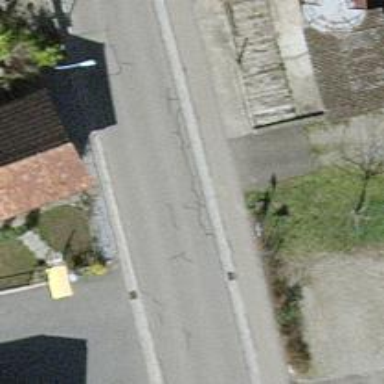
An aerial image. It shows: Bus stop with platform for public transport.